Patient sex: M
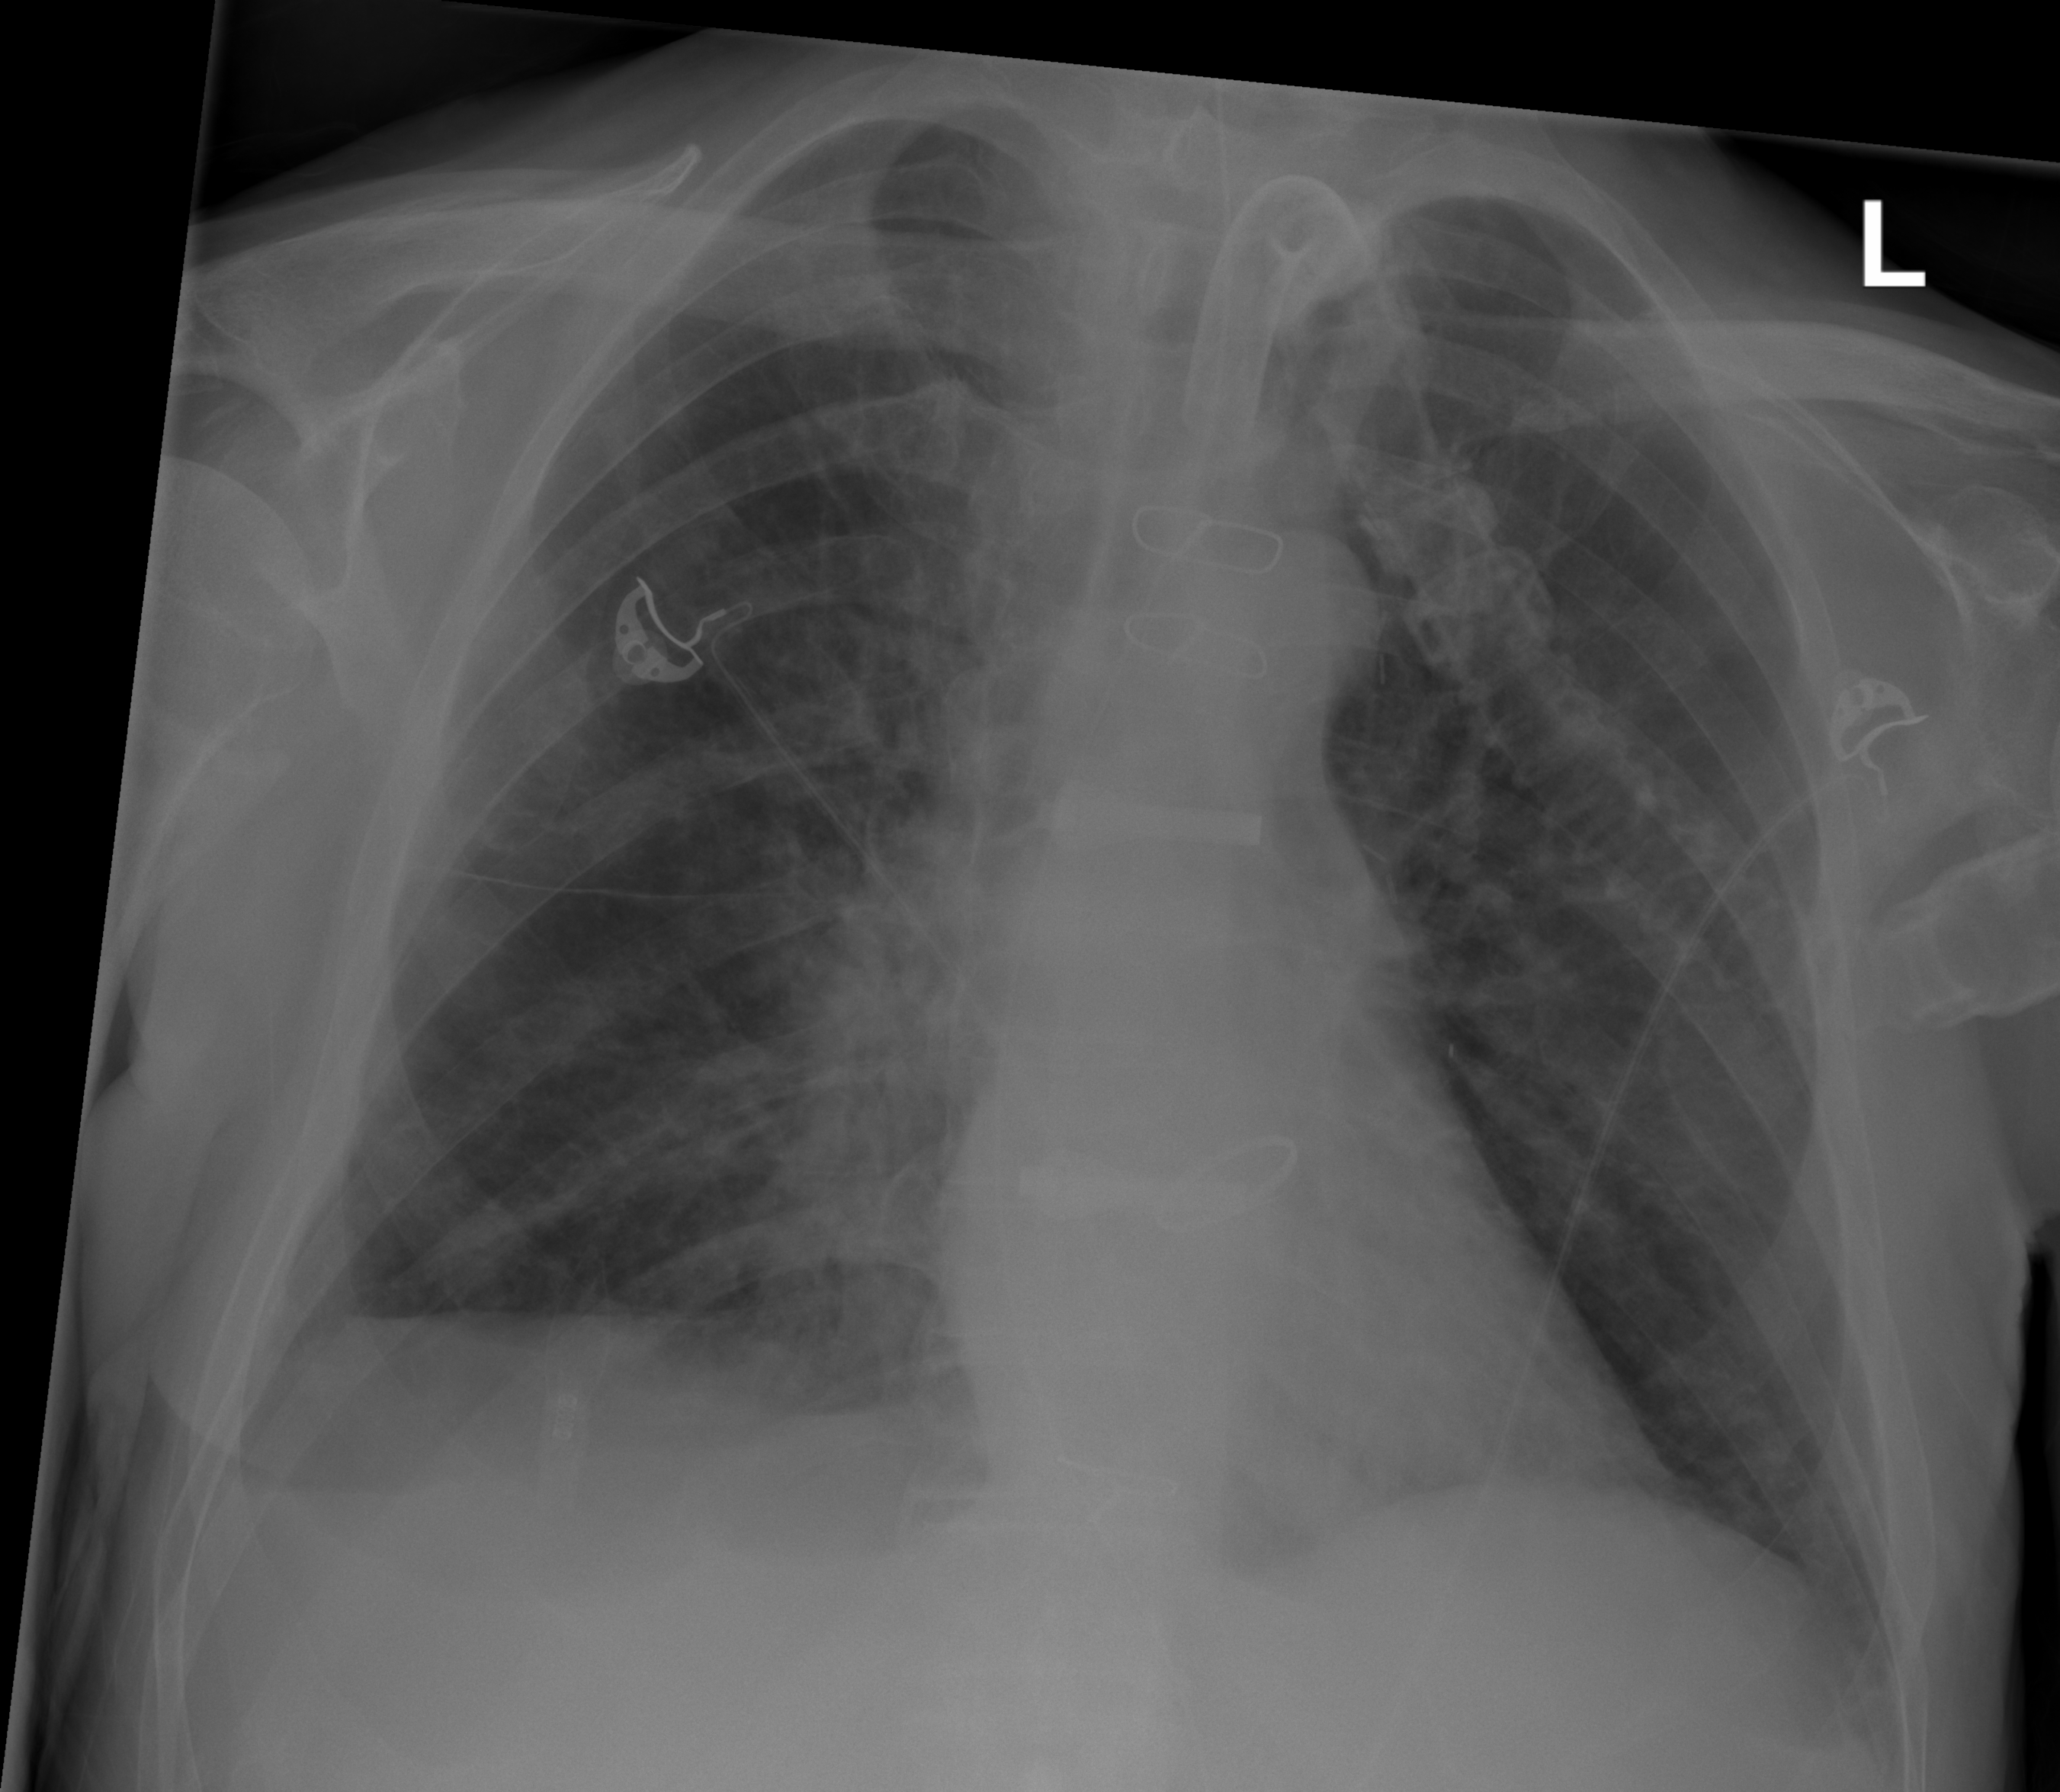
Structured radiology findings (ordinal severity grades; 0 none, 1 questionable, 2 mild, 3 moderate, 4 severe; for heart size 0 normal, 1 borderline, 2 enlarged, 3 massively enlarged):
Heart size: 0
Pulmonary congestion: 0
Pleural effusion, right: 2
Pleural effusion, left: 1
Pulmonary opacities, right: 1
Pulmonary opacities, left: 1
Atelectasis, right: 2
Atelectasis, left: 1